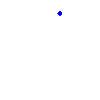
Particle: electron